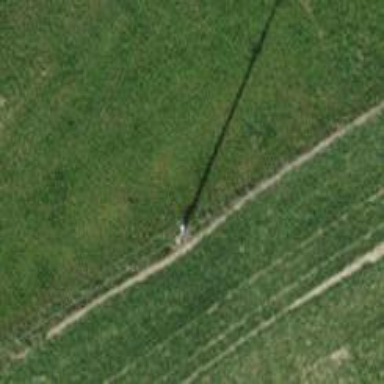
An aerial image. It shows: Minor power line with 3 cables.